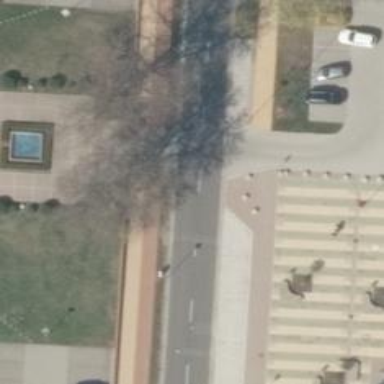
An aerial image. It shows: Residential road with sidewalks on both sides and cycle track on the right.